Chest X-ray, PA view. Patient: 24 years old, sex M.
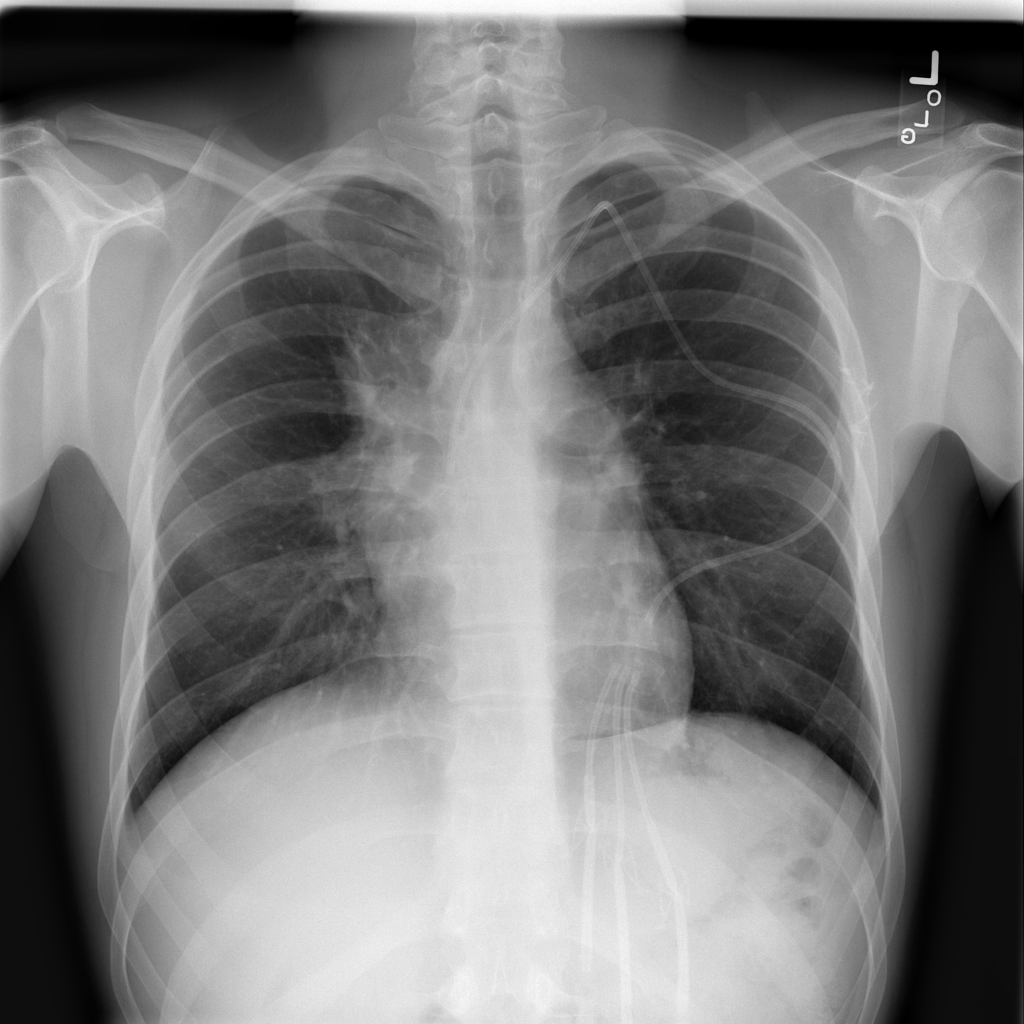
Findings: No Finding